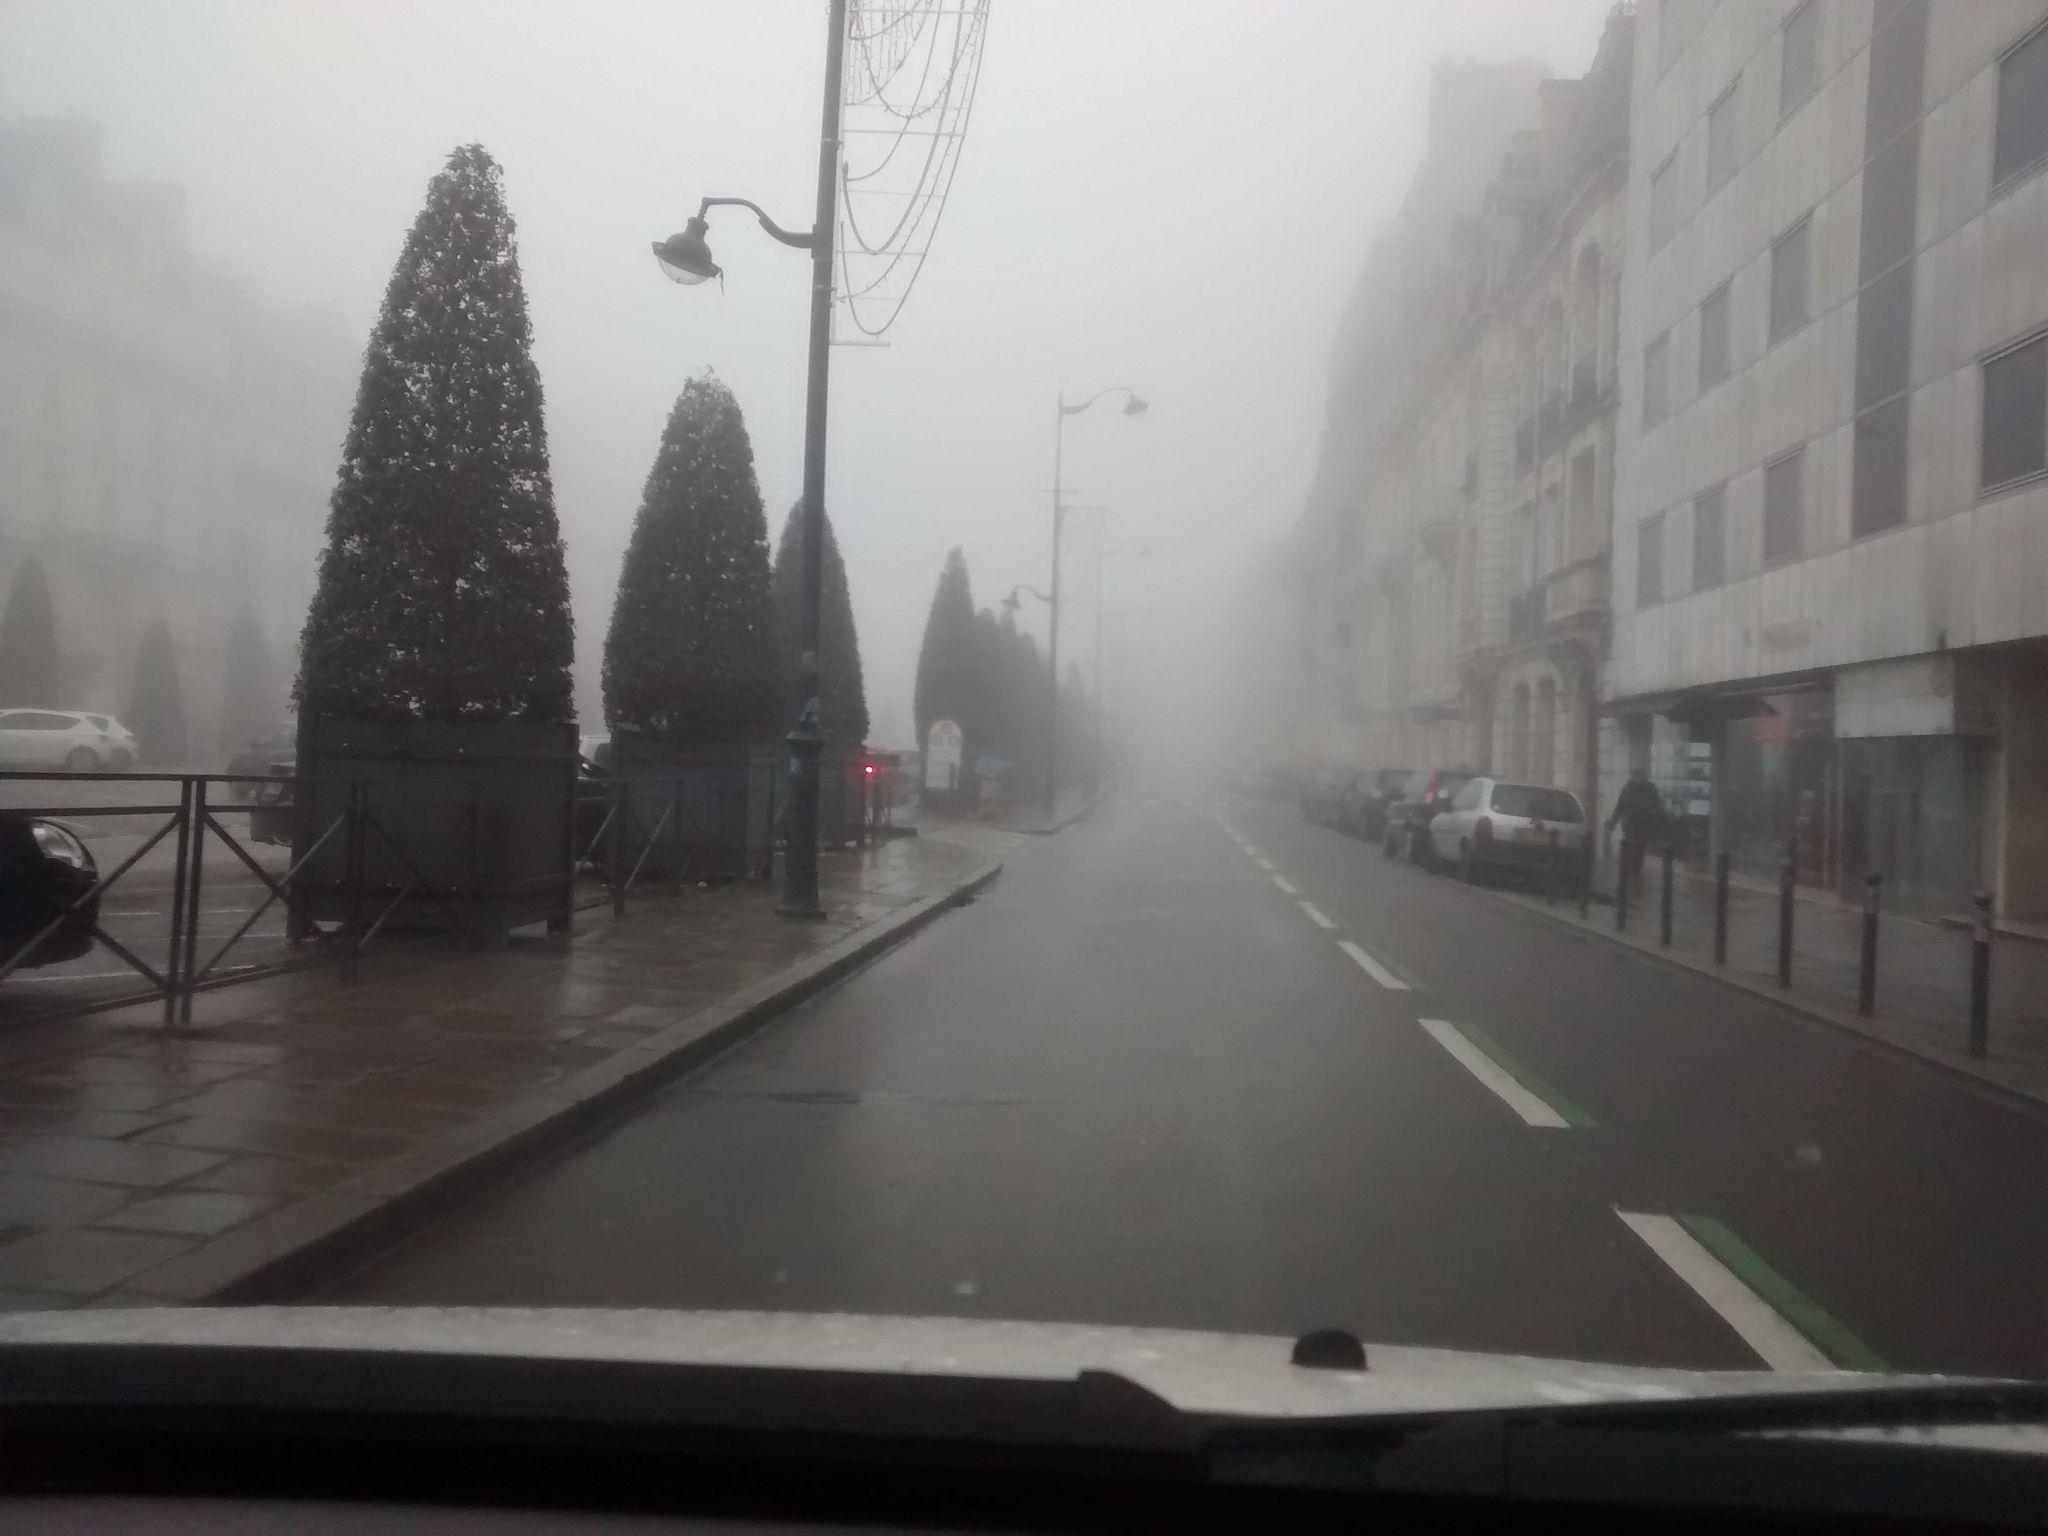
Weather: rainy
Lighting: day
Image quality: slightly poor
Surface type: driving surface
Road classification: footway, steps, living_street
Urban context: urban centre
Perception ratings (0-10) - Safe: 0.93, Lively: 8.28, Beautiful: 3.02, Boring: 2.14, Depressing: 2.41, Wealthy: 3.48